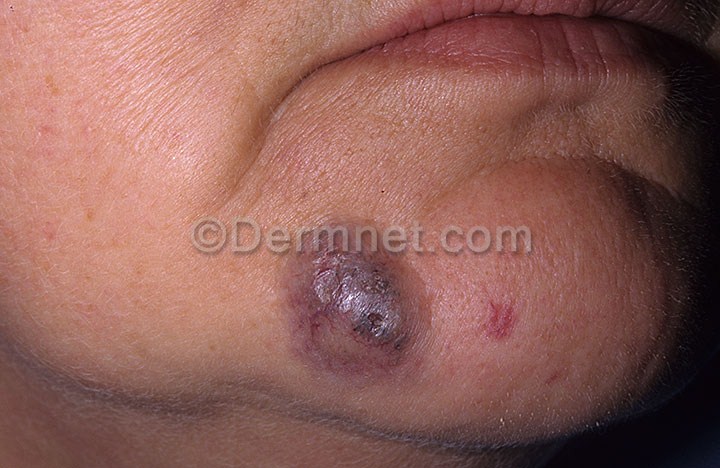
Disease: Actinic Keratosis Basal Cell Carcinoma and other Malignant Lesions